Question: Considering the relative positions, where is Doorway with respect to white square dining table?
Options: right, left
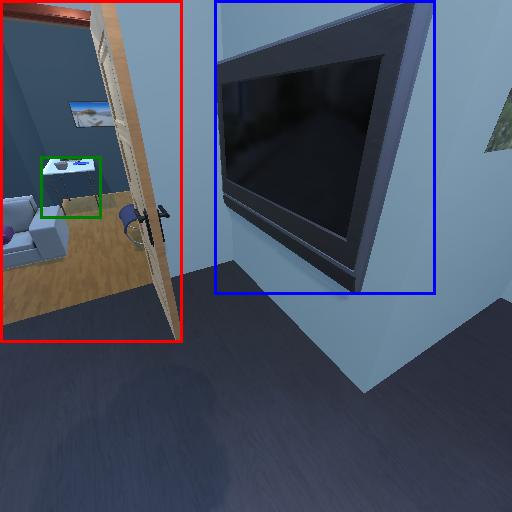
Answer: right